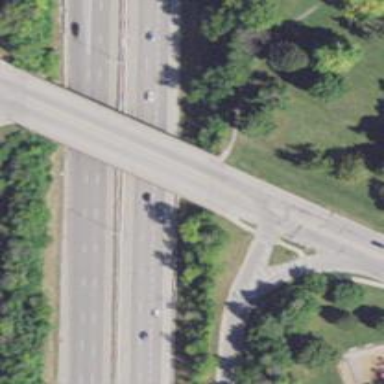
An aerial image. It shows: Tertiary road on bridge with dual carriageway.